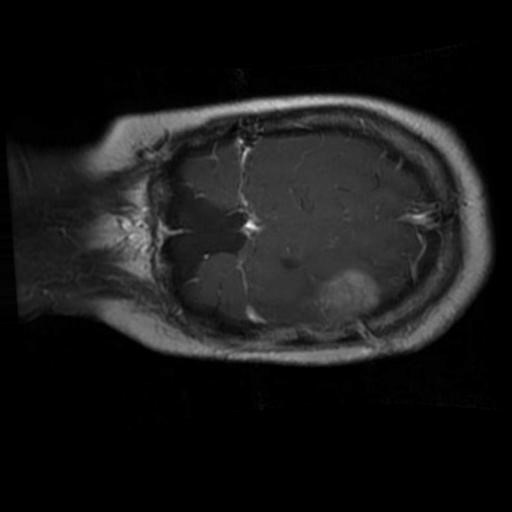
Label: brain_glioma